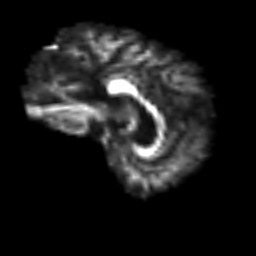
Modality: FA
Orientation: sagittal
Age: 74
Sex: female
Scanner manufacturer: siemens
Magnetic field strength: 3 T
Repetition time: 3.2 s
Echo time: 0.081 s